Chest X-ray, PA view. Patient: 62 years old, sex F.
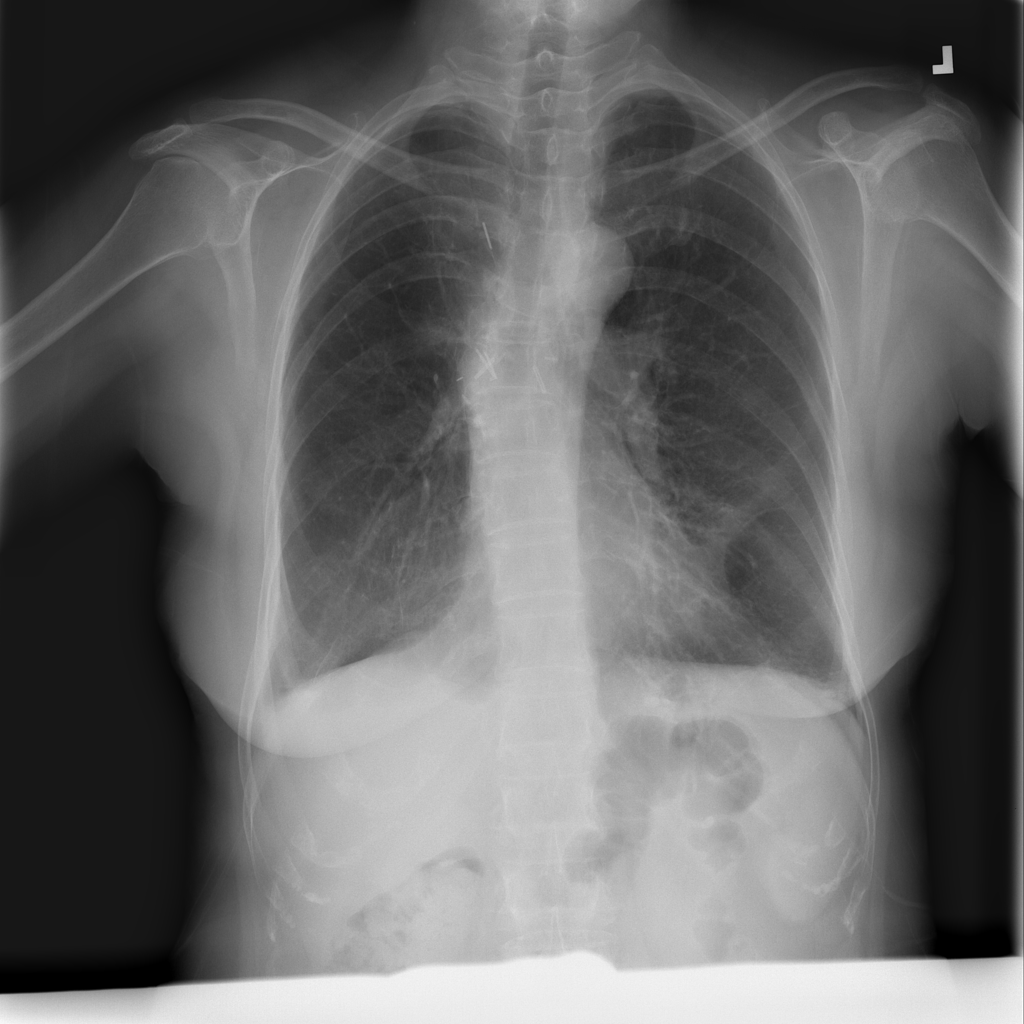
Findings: No Finding